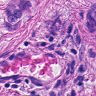
Metastatic tissue present: yes